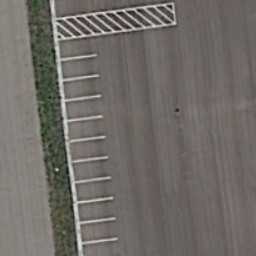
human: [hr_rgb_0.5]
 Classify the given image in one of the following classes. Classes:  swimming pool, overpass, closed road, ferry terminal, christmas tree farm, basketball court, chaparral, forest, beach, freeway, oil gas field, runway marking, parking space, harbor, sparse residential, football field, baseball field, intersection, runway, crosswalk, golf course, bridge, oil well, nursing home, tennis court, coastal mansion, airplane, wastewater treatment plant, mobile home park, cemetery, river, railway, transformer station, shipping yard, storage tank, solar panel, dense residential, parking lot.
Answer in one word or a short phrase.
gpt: parking space